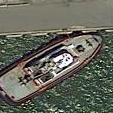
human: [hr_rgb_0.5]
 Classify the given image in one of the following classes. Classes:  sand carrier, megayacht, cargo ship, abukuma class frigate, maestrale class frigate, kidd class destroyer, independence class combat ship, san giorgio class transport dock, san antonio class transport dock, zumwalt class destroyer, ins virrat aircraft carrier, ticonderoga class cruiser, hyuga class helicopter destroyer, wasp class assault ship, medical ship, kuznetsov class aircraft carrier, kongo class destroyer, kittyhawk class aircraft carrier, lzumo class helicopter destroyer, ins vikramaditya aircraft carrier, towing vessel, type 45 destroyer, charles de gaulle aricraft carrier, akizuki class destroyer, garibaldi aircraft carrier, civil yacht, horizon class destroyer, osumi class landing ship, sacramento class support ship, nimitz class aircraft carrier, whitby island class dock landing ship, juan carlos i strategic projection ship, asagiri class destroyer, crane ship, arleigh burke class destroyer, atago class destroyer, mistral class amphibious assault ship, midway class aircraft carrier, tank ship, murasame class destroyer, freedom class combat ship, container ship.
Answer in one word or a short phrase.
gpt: Towing vessel